Question: I use Music store shopping cart code for my mvc project, but my project using linq to sql, not entity framework. I have changed the MusicStoreEntities class as following:
'''
public class ShoppingCartEntities
{
public ShoppingCartEntities()
{
}
public List<h2t_Store_Product> Products { get; set; }
public List<Cart> Carts { get; set; }
public List<Order> Orders { get; set; }
public List<OrderDetail> OrderDetails { get; set; }
}
'''
And these is ShoppingCart.cs class:
'''
public class ShoppingCart
{
ShoppingCartEntities storeDB = new ShoppingCartEntities();
string ShoppingCartId { get; set; }
public const string CartSessionKey = "CartId";
public static ShoppingCart GetCart(HttpContextBase context)
{
var cart = new ShoppingCart();
cart.ShoppingCartId = cart.GetCartId(context);
return cart;
}
// Helper method to simplify shopping cart calls
public static ShoppingCart GetCart(Controller controller)
{
return GetCart(controller.HttpContext);
}
public void AddToCart(h2t_Store_Product product)
{
// Get the matching cart and album instances
var cartItem = (from data in storeDB.Carts
where data.CartId == ShoppingCartId && data.ProductID == product.ID
select data).Single();
if (cartItem == null)
{
// Create a new cart item if no cart item exists
cartItem = new Cart
{
ProductID = product.ID,
CartId = ShoppingCartId,
Count = 1,
DateCreated = DateTime.Now
};
storeDB.Carts.Add(cartItem);
}
else
{
// If the item does exist in the cart,
// then add one to the quantity
cartItem.Count++;
}
// Save changes
//storeDB.SaveChanges();
}
public int RemoveFromCart(int id)
{
// Get the cart
var cartItem = storeDB.Carts.Single(
cart => cart.CartId == ShoppingCartId
&& cart.RecordId == id);
int itemCount = 0;
if (cartItem != null)
{
if (cartItem.Count > 1)
{
cartItem.Count--;
itemCount = cartItem.Count;
}
else
{
storeDB.Carts.Remove(cartItem);
}
// Save changes
// storeDB.SaveChanges();
}
return itemCount;
}
public void EmptyCart()
{
var cartItems = storeDB.Carts.Where(
cart => cart.CartId == ShoppingCartId);
foreach (var cartItem in cartItems)
{
storeDB.Carts.Remove(cartItem);
}
// Save changes
//storeDB.SaveChanges();
}
public List<Cart> GetCartItems()
{
return storeDB.Carts.Where(
cart => cart.CartId == ShoppingCartId).ToList();
}
public int GetCount()
{
// Get the count of each item in the cart and sum them up
int? count = (from cartItems in storeDB.Carts
where cartItems.CartId == ShoppingCartId
select (int?)cartItems.Count).Sum();
// Return 0 if all entries are null
return count ?? 0;
}
public decimal GetTotal()
{
// Multiply album price by count of that album to get
// the current price for each of those albums in the cart
// sum all album price totals to get the cart total
decimal? total = (from cartItems in storeDB.Carts
where cartItems.CartId == ShoppingCartId
select (int?)cartItems.Count *
cartItems.product.UnitPrice).Sum();
return total ?? decimal.Zero;
}
public int CreateOrder(Order order)
{
decimal orderTotal = 0;
var cartItems = GetCartItems();
// Iterate over the items in the cart,
// adding the order details for each
foreach (var item in cartItems)
{
var orderDetail = new OrderDetail
{
AlbumId = item.ProductID,
OrderId = order.OrderId,
UnitPrice = item.product.UnitPrice,
Quantity = item.Count
};
// Set the order total of the shopping cart
orderTotal += (item.Count * item.product.UnitPrice);
storeDB.OrderDetails.Add(orderDetail);
}
// Set the order's total to the orderTotal count
order.Total = orderTotal;
// Save the order
//storeDB.SaveChanges();
// Empty the shopping cart
EmptyCart();
// Return the OrderId as the confirmation number
return order.OrderId;
}
// We're using HttpContextBase to allow access to cookies.
public string GetCartId(HttpContextBase context)
{
if (context.Session[CartSessionKey] == null)
{
if (!string.IsNullOrWhiteSpace(context.User.Identity.Name))
{
context.Session[CartSessionKey] =
context.User.Identity.Name;
}
else
{
// Generate a new random GUID using System.Guid class
Guid tempCartId = Guid.NewGuid();
// Send tempCartId back to client as a cookie
context.Session[CartSessionKey] = tempCartId.ToString();
}
}
return context.Session[CartSessionKey].ToString();
}
// When a user has logged in, migrate their shopping cart to
// be associated with their username
public void MigrateCart(string userName)
{
var shoppingCart = storeDB.Carts.Where(
c => c.CartId == ShoppingCartId);
foreach (Cart item in shoppingCart)
{
item.CartId = userName;
}
//storeDB.SaveChanges();
}
}
'''
Anh Cart.cs class:
'''
public class Cart
{
[Key]
public int RecordId { get; set; }
public string CartId { get; set; }
public int ProductID { get; set; }
public int Count { get; set; }
public System.DateTime DateCreated { get; set; }
public virtual h2t_Store_Product product { get; set; }
}
'''
When i run project, i get an error:
Value cannot be null. Parameter name: source

Anyone can show me how to fix it? Thank you very much.
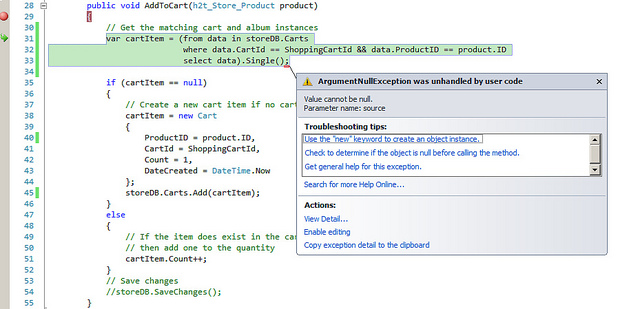
Answer: This will not be run as linq-to-sql, but as linq-to-objects. The source for the linq query is 'ShoppingCartEntities.Carts' which is a 'List<Cart>'.
The exception message indicates that 'Carts' is 'null' when executing the query. I can't see that you insantiate that list anywhere in the code provided.
If you've tried to convert this from an EF Code First example, it is easy to miss that step. When using EF Code First the entity sets automatically get values from the base class (presumable through reflection), but that "magic" does not exist in linq-to-sql.